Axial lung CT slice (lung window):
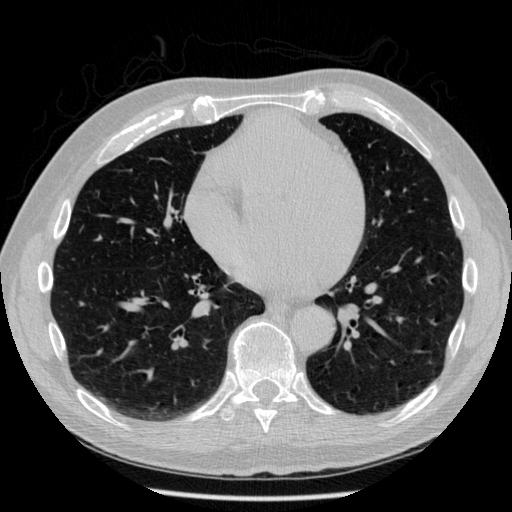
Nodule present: no